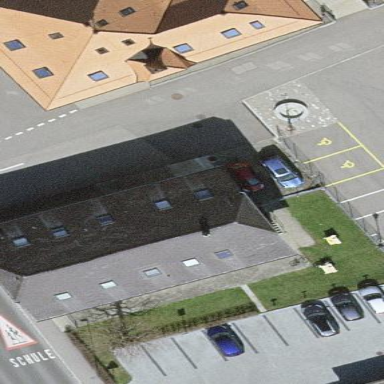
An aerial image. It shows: Building with half-hipped gray roof.